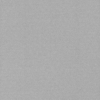
Label: dusty